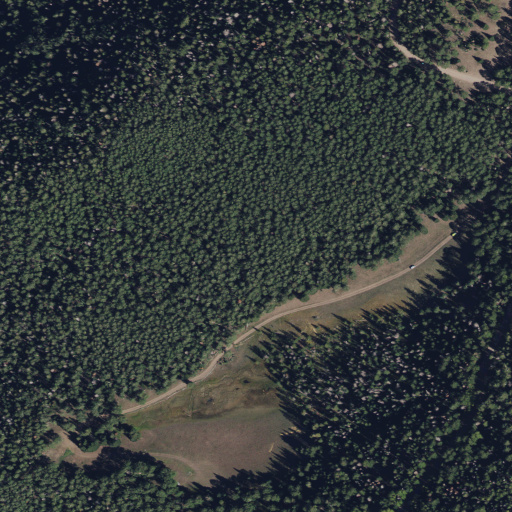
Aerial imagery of plain(s) in Utah named Fitzgeral Park containing mixed forest, evergreen forest, deciduous forest, open development, shrub, and low intensity development